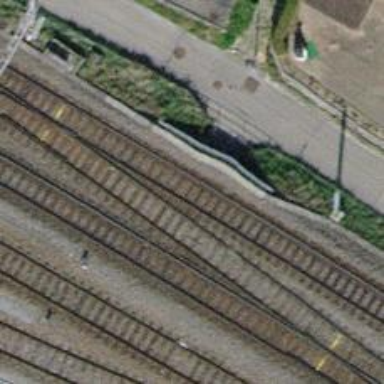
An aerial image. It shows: Railway with electrified contact lines running on embankment.